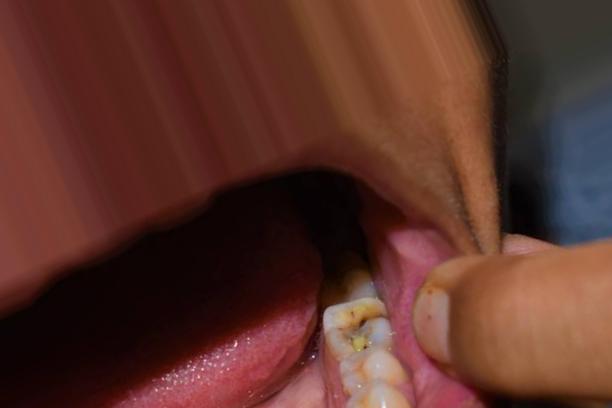
Condition: Caries